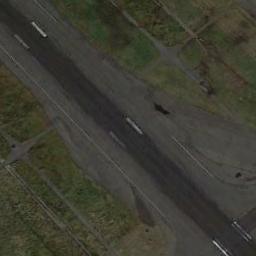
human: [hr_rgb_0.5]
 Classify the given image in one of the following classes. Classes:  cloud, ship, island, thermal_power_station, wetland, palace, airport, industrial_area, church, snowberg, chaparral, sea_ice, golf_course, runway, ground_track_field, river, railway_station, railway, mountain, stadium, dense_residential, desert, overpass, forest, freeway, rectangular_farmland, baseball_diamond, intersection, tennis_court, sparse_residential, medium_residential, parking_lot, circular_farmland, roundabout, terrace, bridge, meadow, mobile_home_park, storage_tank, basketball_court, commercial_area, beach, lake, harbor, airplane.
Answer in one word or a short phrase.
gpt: runway